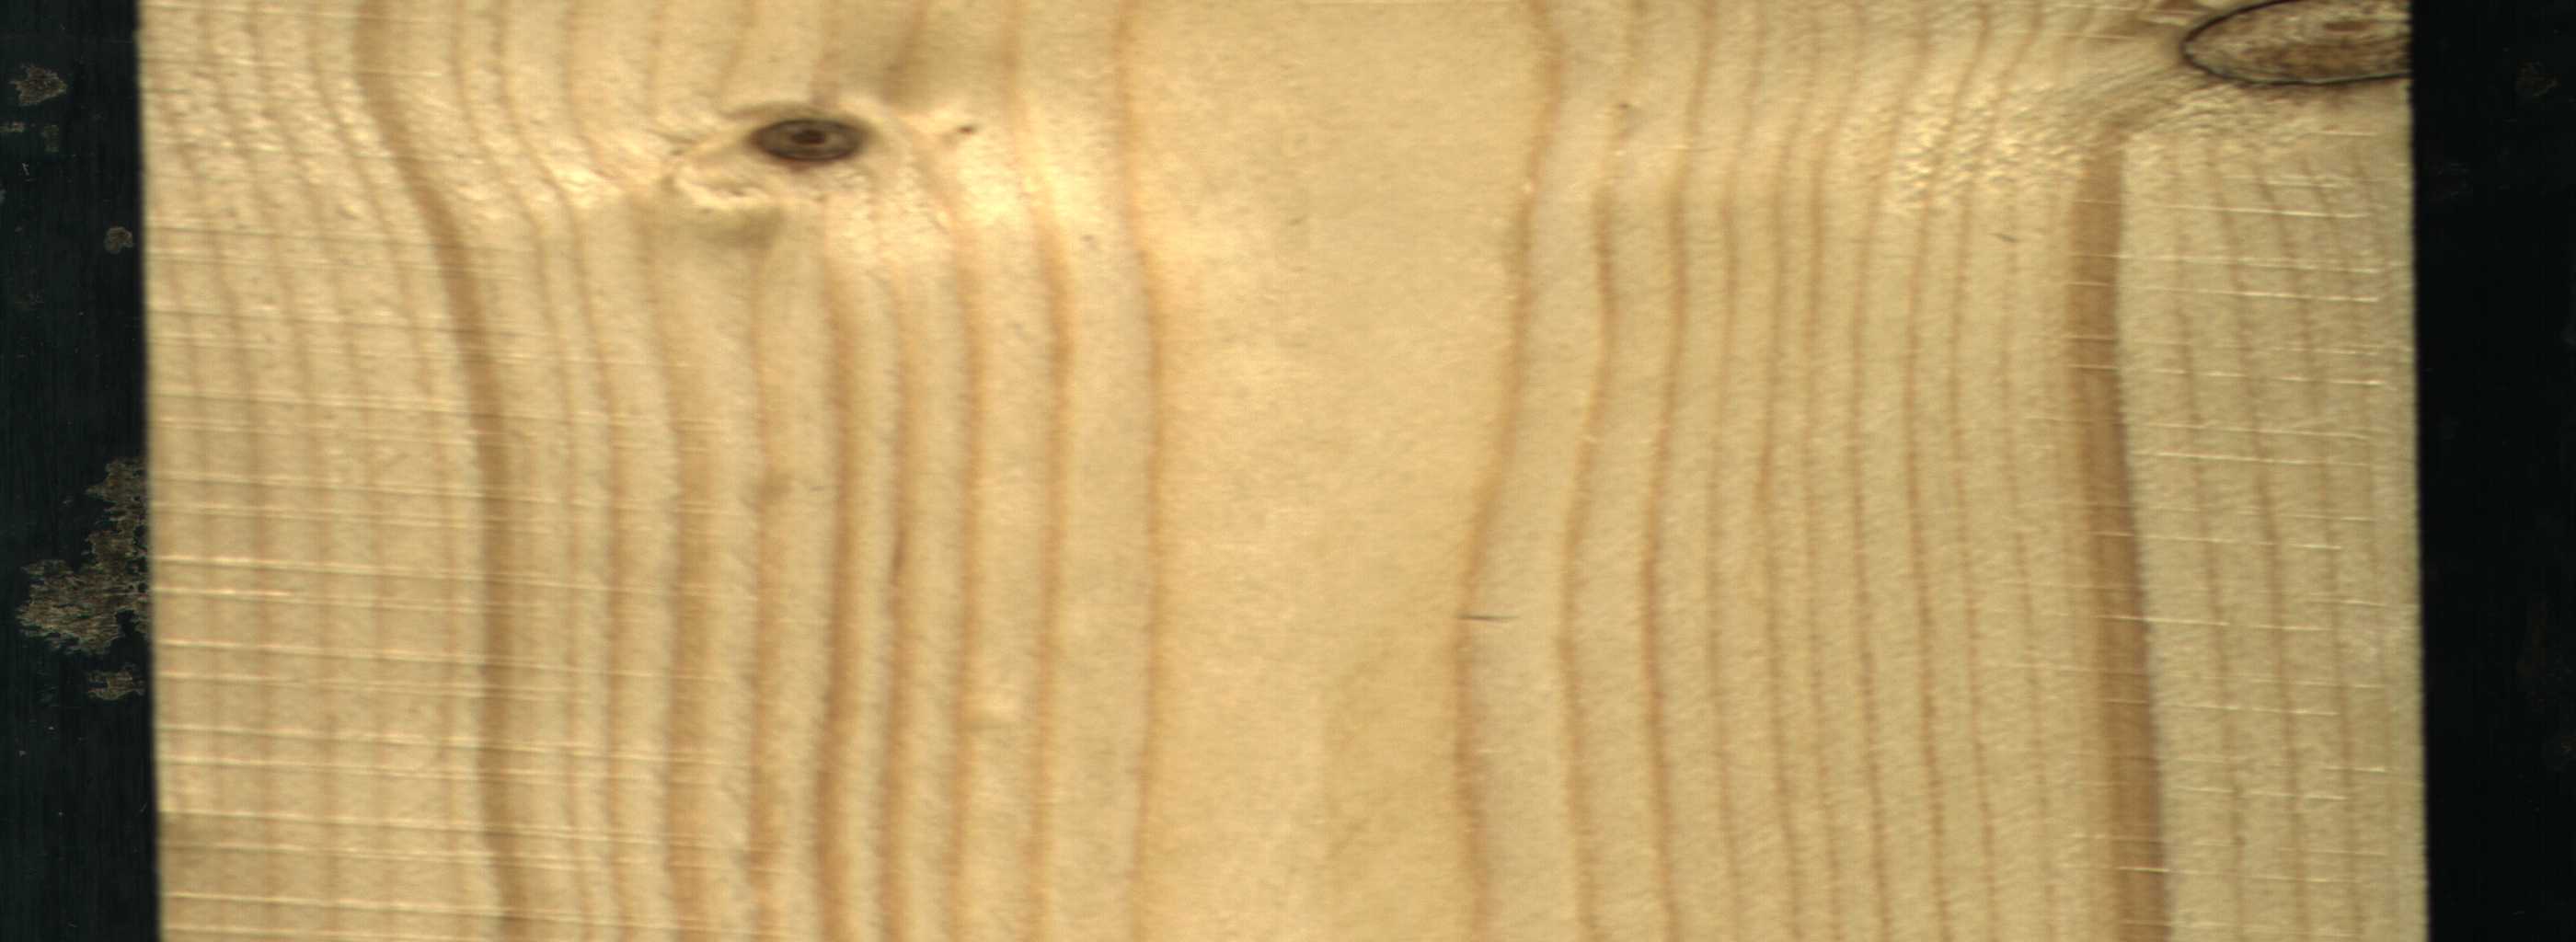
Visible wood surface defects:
Quartzity
Dead_Knot
Dead_Knot